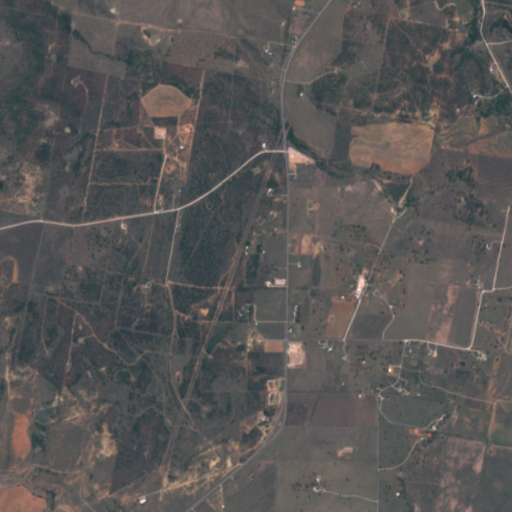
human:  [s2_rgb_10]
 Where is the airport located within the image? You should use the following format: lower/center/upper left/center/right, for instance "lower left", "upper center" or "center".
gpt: There is no airport in the image.